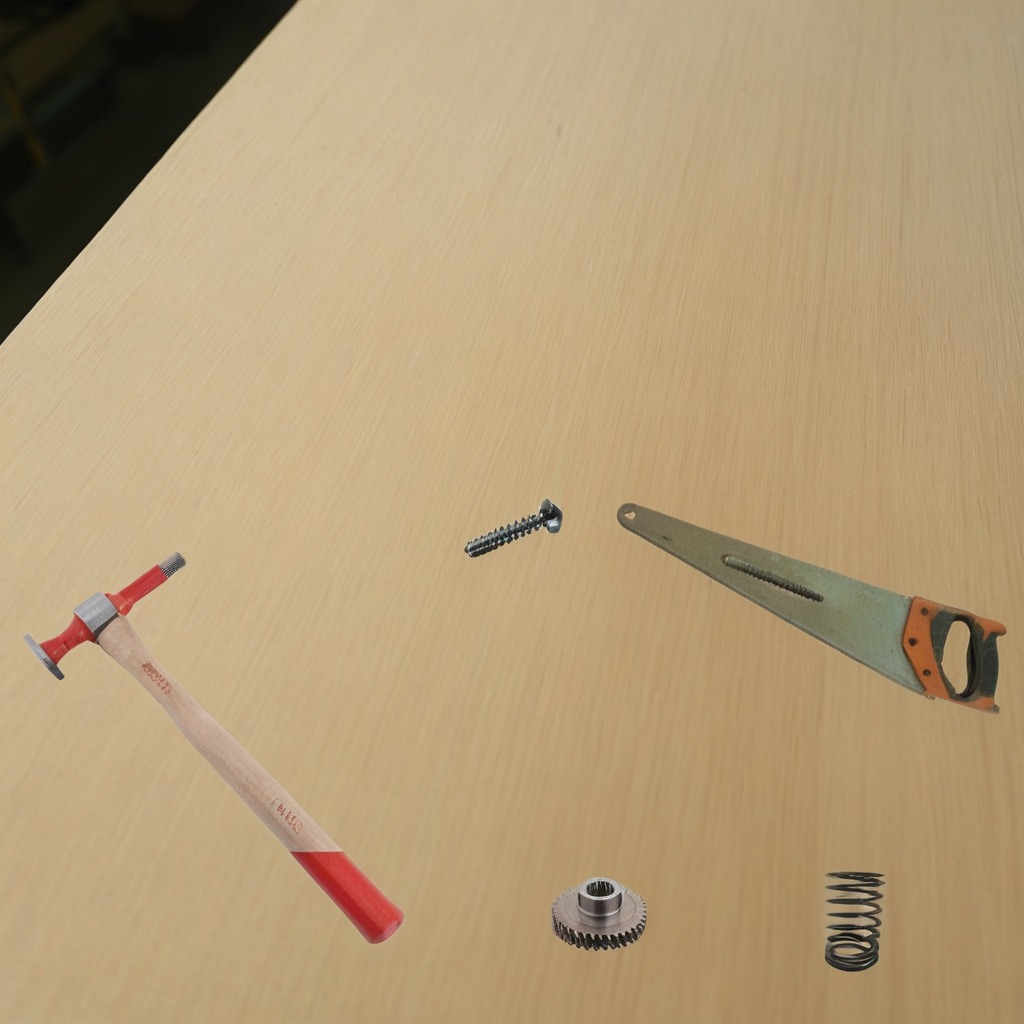
A steel gear with teeth, a hammer, a metal machine screw, a coiled metal spring, and a handheld metal saw are lying on the plywood surface.